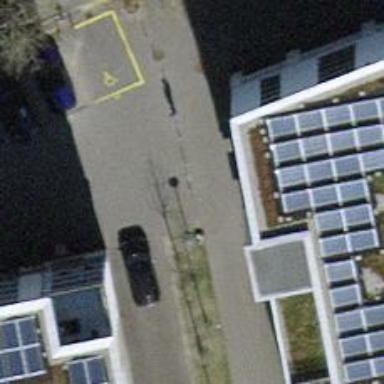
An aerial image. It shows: Bollard barrier.